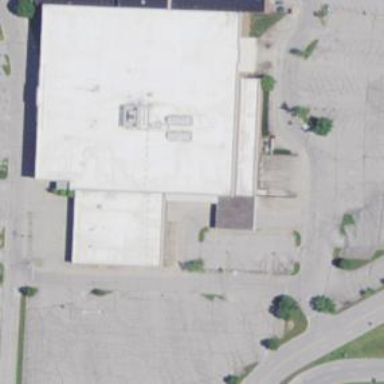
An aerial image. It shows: Department store building. It is part of larger structure.